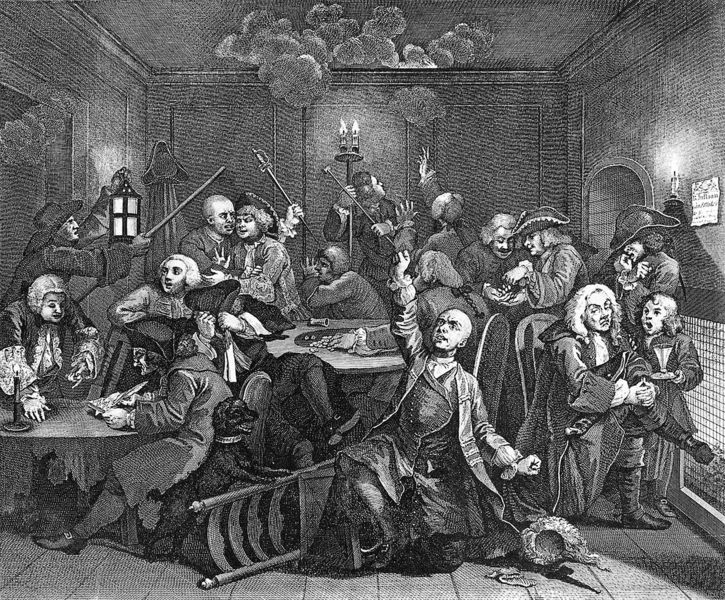
Titel: A Rake´s Progress Bl.1
Künstler: William Hogarth
Institution: London, Sir John Soane´s Museum
Schlagwörter: feuer, mann, weiß, wolken, menschen, sitzen, grau, hut, lampe, laterne, licht, männer, raum, schwarz, stuhl, tisch, tische, zeichnung, zimmer, hund, wolke, menge, entsetzen, mensch, hände, innenraum, qualm, rauch, mantel, kind, stock, perücke, bogen, grafik, dampf, zopf, glatze, kerze, kerzen, junge, wände, spiel, flamme, zettel, flammen, geld, aufruhr, stich, schwarzweiß, schwert, streit, degen, dreispitz, gestik, würfel, mystisch, kupferstich, unordnung, aushang, münzen, gestikulieren